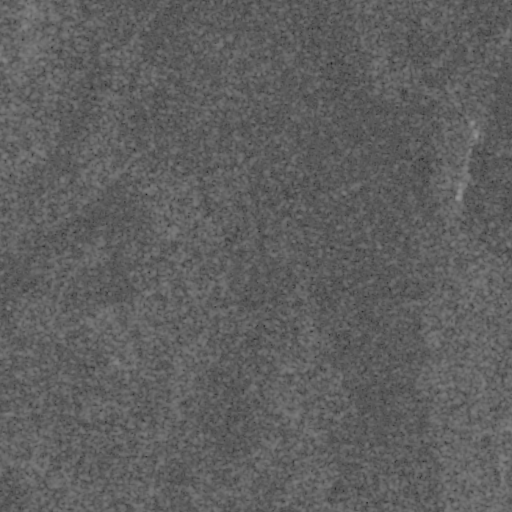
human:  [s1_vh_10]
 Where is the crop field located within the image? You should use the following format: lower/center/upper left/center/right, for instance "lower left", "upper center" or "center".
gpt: The crop field is located in the upper right of the image.
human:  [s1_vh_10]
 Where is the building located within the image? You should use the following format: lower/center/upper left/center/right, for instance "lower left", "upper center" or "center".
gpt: The building is located in the upper right of the image.
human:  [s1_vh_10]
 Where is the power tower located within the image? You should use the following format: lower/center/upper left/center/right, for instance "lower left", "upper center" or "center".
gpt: There is no power tower in the image.

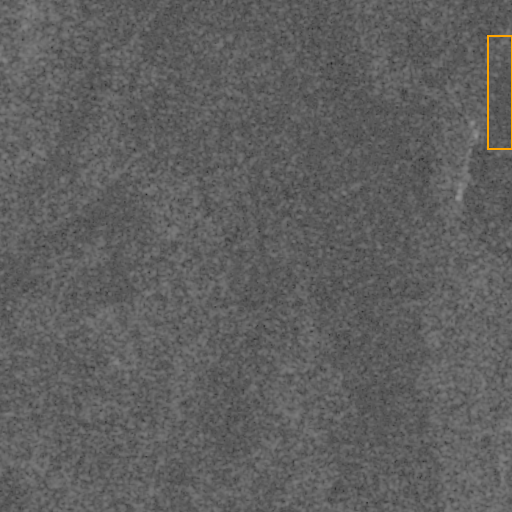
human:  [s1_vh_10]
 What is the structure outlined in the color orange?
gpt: The structure outlined in orange is a crop field.
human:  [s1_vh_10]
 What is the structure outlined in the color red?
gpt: There is no red outline.